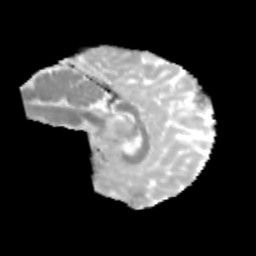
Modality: MD
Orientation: sagittal
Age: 13
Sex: male
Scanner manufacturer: siemens
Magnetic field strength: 3 T
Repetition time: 3.8 s
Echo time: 0.07 s